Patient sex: M
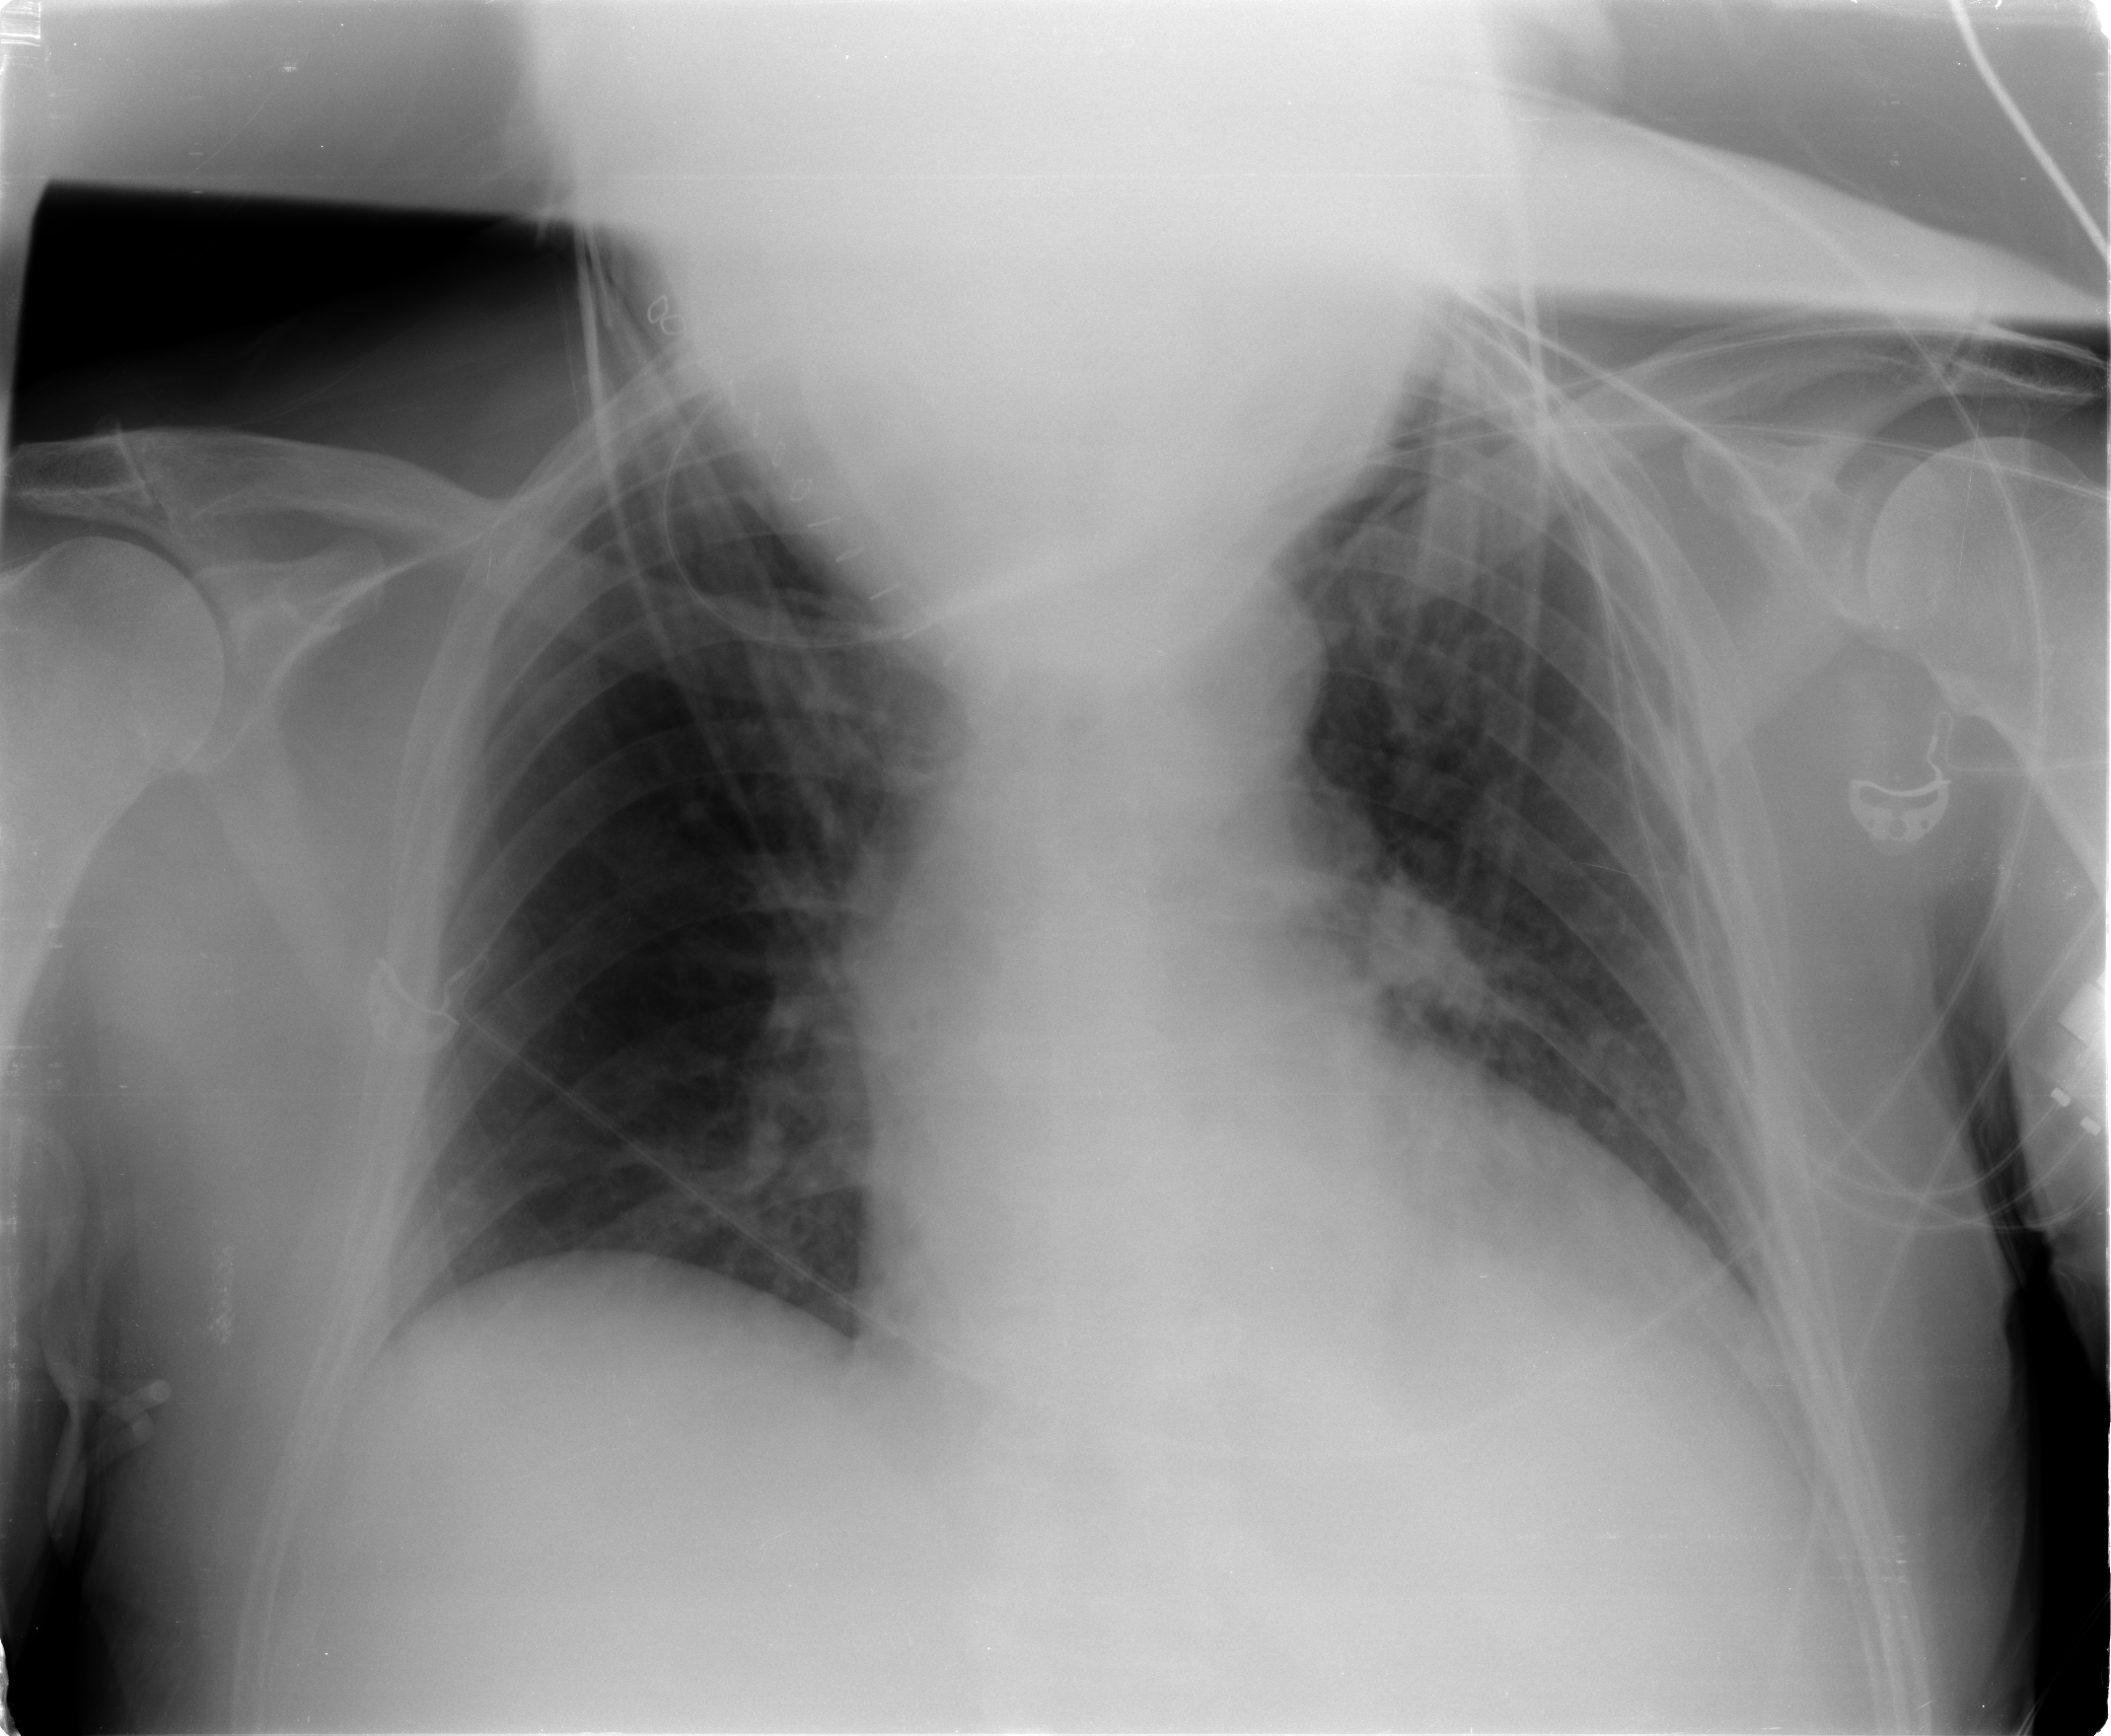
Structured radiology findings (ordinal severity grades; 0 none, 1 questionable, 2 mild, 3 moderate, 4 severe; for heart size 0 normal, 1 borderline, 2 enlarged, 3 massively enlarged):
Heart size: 2
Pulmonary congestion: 0
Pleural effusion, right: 0
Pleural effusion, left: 0
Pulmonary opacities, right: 0
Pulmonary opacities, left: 0
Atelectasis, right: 1
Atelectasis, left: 0